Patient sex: M
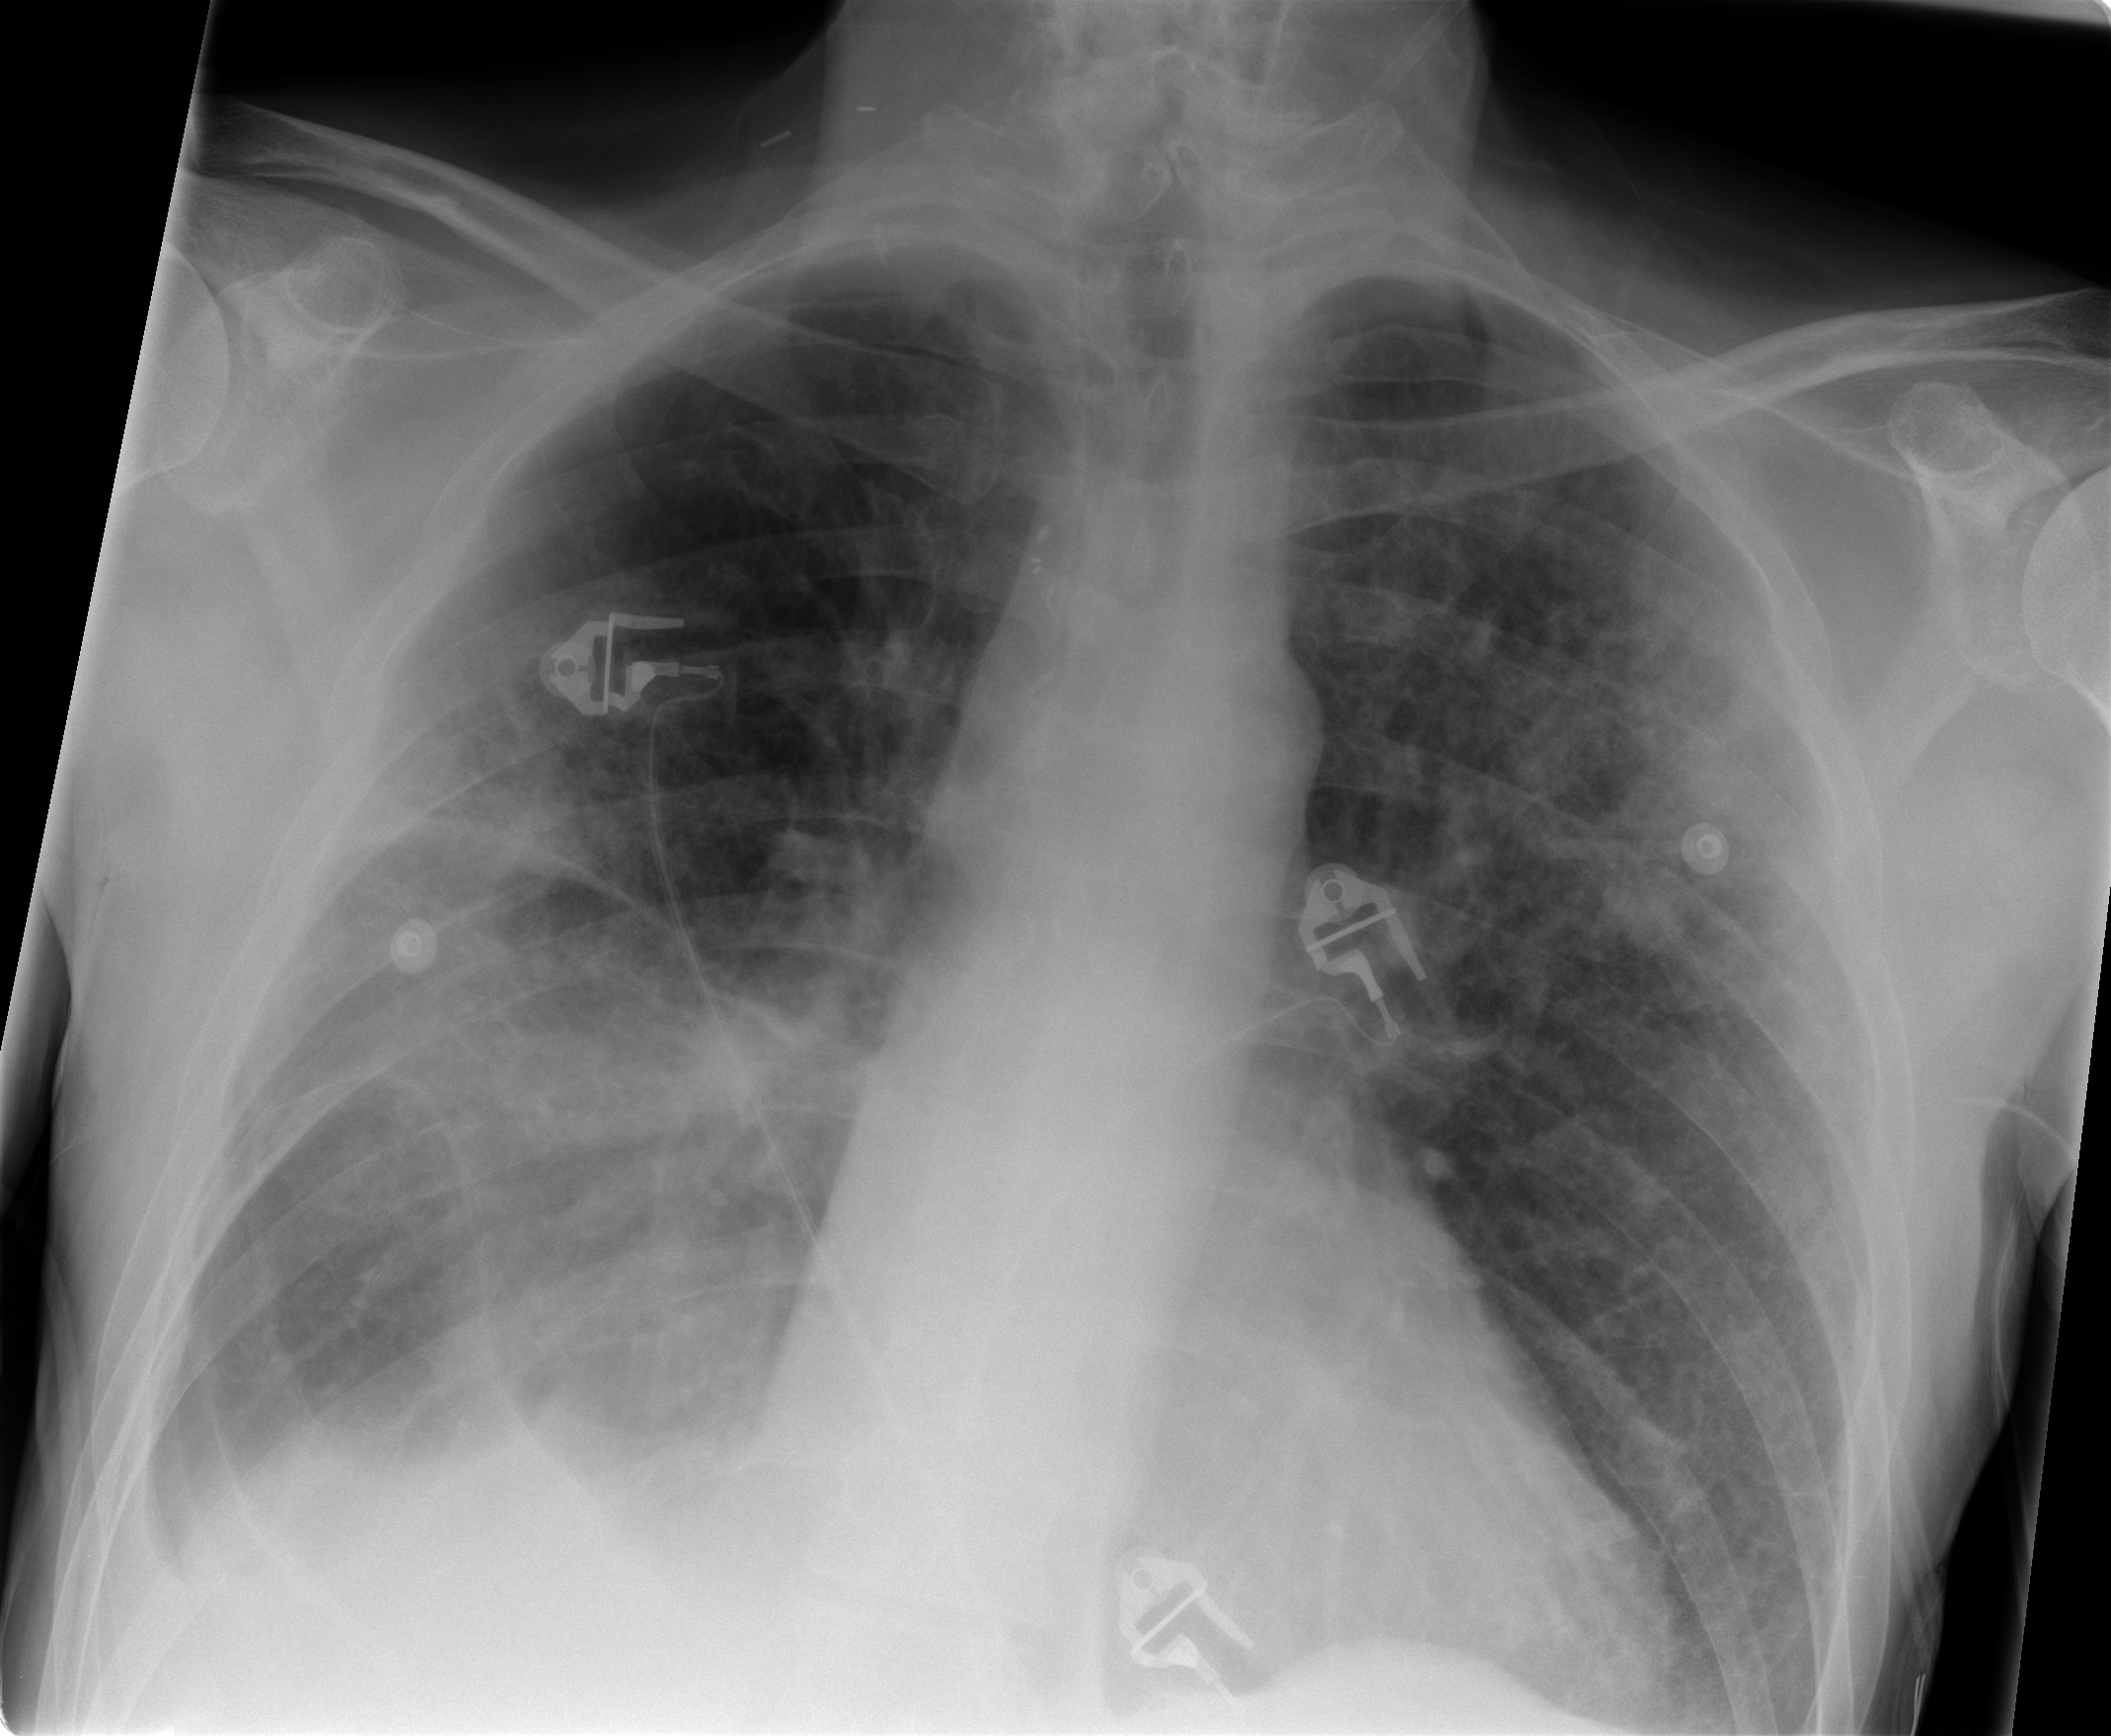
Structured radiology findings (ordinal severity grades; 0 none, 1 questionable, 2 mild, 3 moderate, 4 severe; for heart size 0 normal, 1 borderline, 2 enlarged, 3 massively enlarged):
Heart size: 0
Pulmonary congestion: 0
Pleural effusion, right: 2
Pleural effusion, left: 0
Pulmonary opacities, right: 2
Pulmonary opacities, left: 2
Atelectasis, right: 2
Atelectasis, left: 0